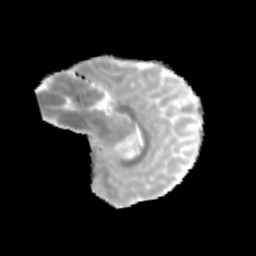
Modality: MD
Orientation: sagittal
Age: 12
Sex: male
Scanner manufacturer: siemens
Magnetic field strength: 3 T
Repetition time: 3.8 s
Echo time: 0.07 s